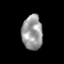
Tissue: skin
Cell type: Epithelial cells
Senescence score: 0.2334
Nuclear area (px): 702
Mean DAPI intensity: 153.778